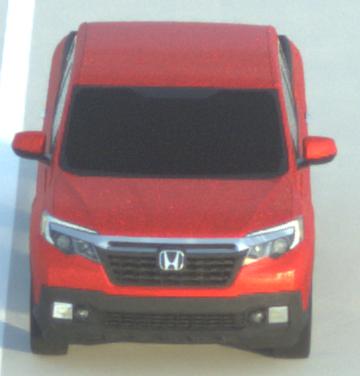
Make: Honda
Model: Ridgeline
Detailed model: Gen. 2
Model produced from: 2016
Model produced until: 2020
Doors: 4
Color: red
Road condition: dry road
Daytime: sunrise or sunset
Contrast: low contrast